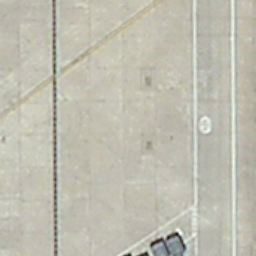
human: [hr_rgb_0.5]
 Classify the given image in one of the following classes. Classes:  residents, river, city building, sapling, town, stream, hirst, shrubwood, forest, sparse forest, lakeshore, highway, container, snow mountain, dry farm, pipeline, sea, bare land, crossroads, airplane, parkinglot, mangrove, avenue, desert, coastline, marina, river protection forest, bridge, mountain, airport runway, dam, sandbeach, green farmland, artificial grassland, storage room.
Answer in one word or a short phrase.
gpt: airport runway